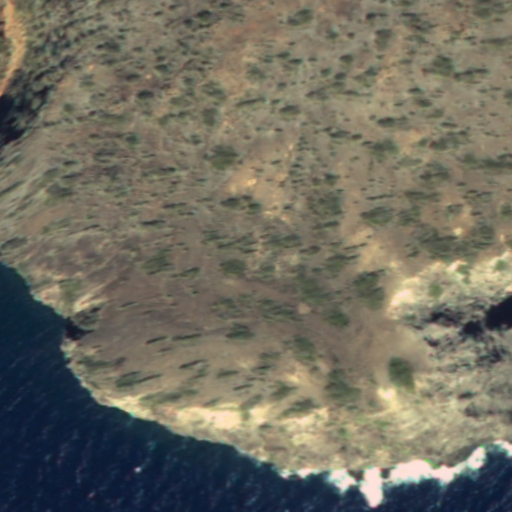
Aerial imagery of cape in Hawaii named Il‘ili‘ililoa containing only unknown